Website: lowes
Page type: review-order
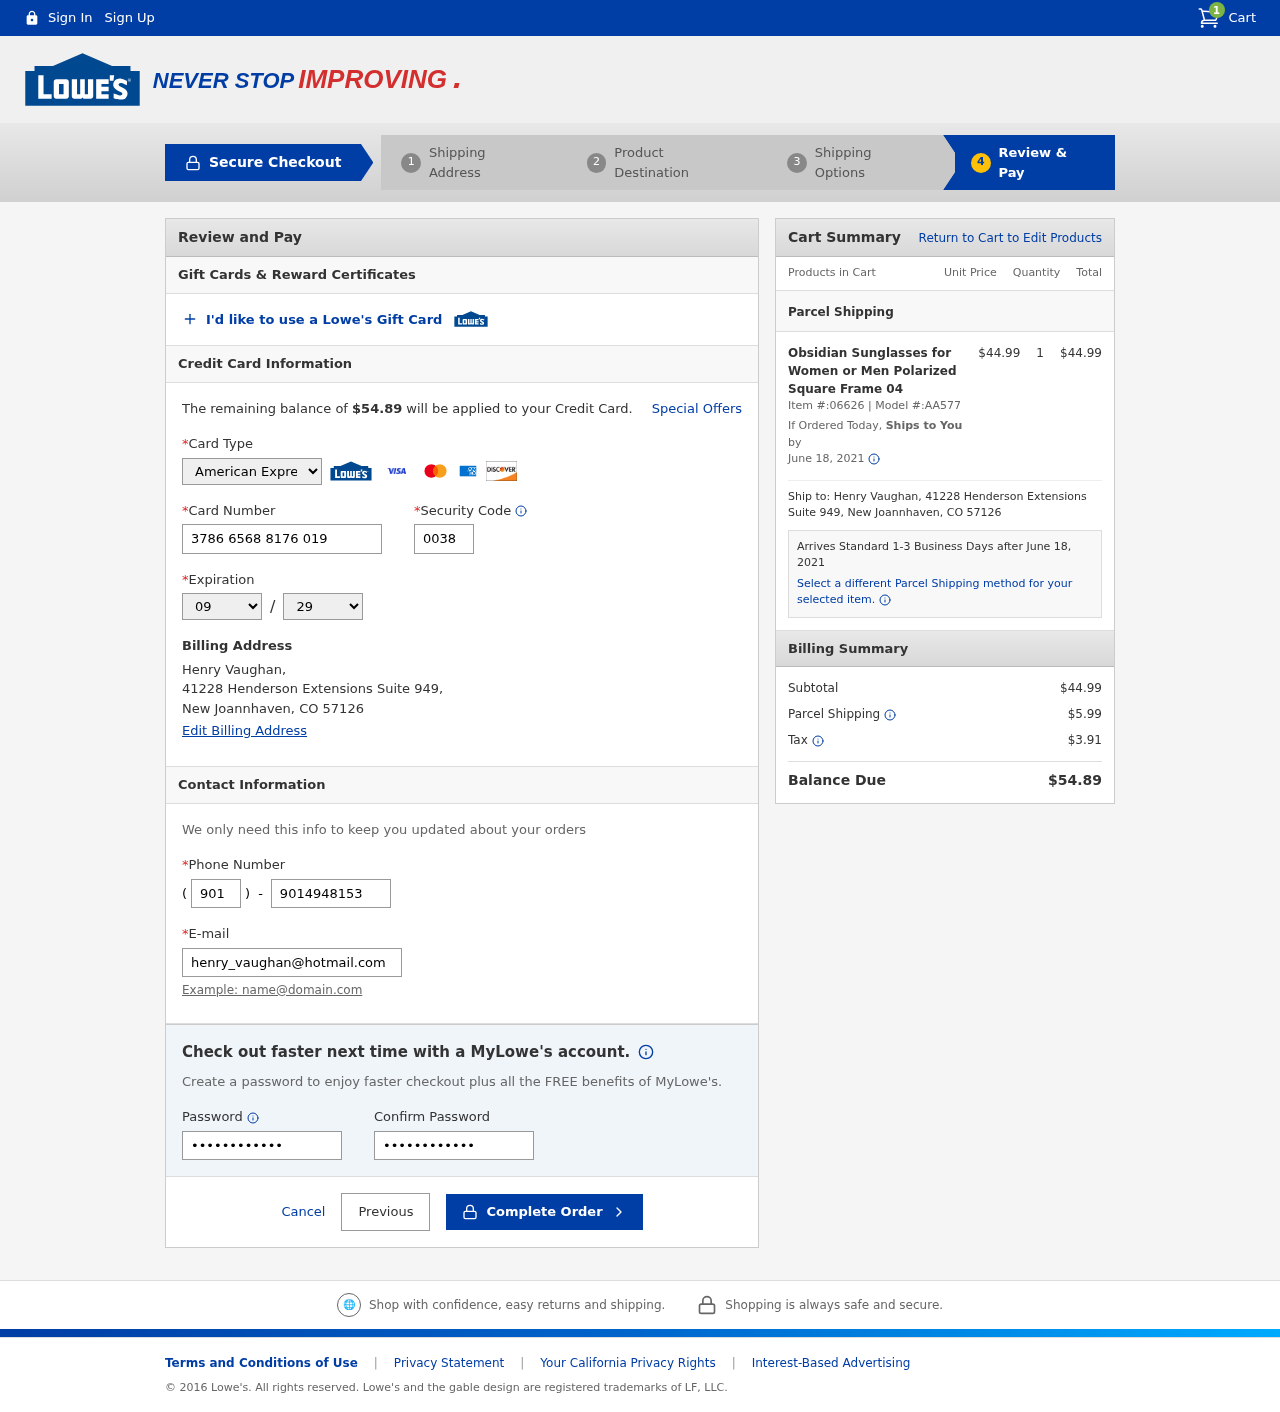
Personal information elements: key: PII_CARD_CVV
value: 0038
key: PII_CARD_EXPIRY_MONTH
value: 09
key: PII_CARD_EXPIRY_YEAR
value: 29
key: PII_CARD_NUMBER
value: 3786 6568 8176 019
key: PII_CARD_TYPE
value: American Express
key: PII_CITY
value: New Joannhaven
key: PII_EMAIL
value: henry_vaughan@hotmail.com
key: PII_FULLNAME
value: Henry Vaughan,
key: PII_PHONE
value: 9014948153
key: PII_PHONE_AREA
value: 901
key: PII_POSTCODE
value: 57126
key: PII_STATE_ABBR
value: CO
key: PII_STREET
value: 41228 Henderson Extensions Suite 949,
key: PII_FULLNAME2
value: Henry Vaughan
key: PII_STREET2
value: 41228 Henderson Extensions Suite 949
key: PII_CITY_STATE_ZIP2
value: New Joannhaven, CO 57126
Product elements: key: PRODUCT1_NAME
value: Obsidian Sunglasses for Women or Men Polarized Square Frame 04
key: PRODUCT1_PRICE
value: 44.99
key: PRODUCT1_QUANTITY
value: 1
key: PRODUCT1_ITEM_NUMBER
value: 06626
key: PRODUCT1_MODEL_NUMBER
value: AA577
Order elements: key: ORDER_NUM_ITEMS
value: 1
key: ORDER_TOTAL
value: $54.89
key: ORDER_SHIPPING_DATE
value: June 18, 2021
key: ORDER_SUBTOTAL
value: $44.99
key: ORDER_SHIPPING_DATE2
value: June 18, 2021
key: ORDER_SUBTOTAL2
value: $44.99
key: ORDER_SHIPPING_COST
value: $5.99
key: ORDER_TAX
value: $3.91